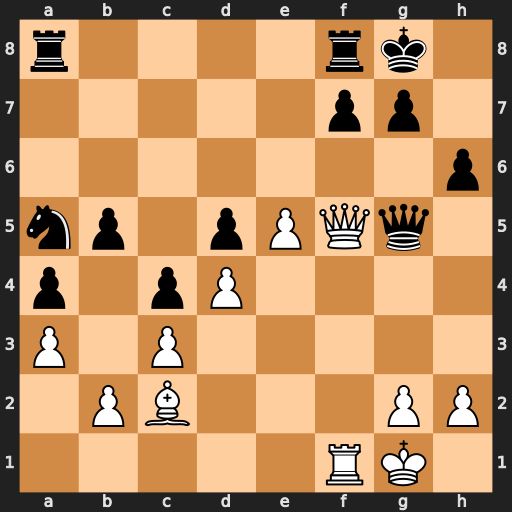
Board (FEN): r4rk1/5pp1/7p/np1pPQq1/p1pP4/P1P5/1PB3PP/5RK1
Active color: w
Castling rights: -
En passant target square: -
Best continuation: Qh7#